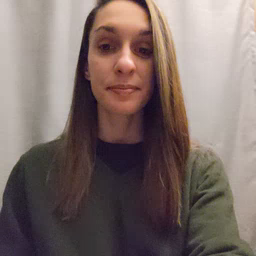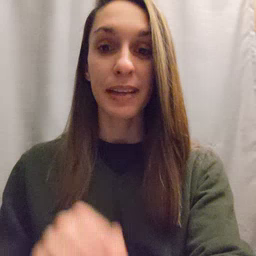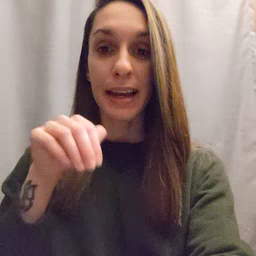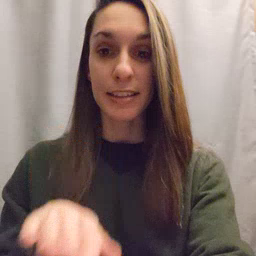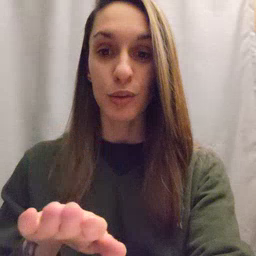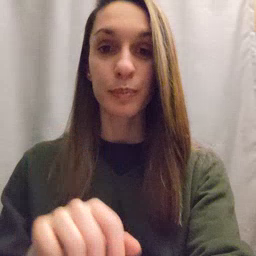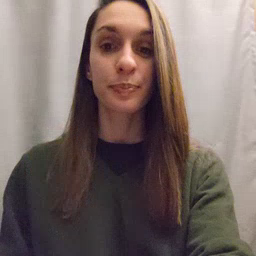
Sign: into